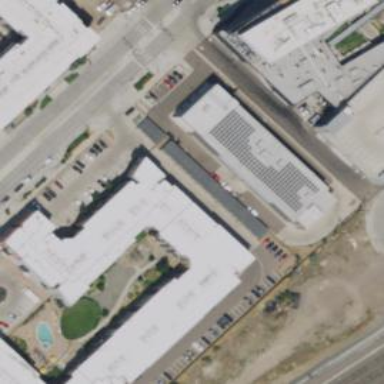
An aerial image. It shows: View of roof of building.